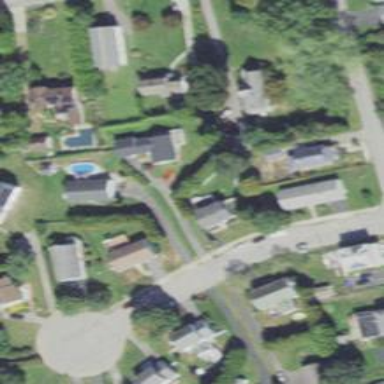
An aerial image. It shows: Residential driveway used as service road.